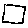
Label: square